Question: I have a File Transfer Application that sends files and folders. (Server - client)
I am trying to send data over TCP (sockets), I've made some rules for the way of transferring the data, so if it's sending a large folder that has many files, it should compress them into a single zip file first then when that zip file sent, the receiver has to decompress it.
so I have decided to use and I have got a question about it.
-
<URL>.
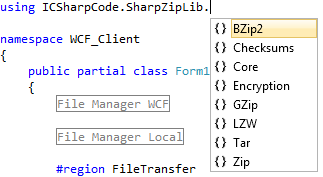
Answer: For speed, you should use gzip / zip. I presume that the library allows you to select the compression level. You should experiment with low levels, e.g. 1 to 4, to see what speed and degree of compression works best with your application.
gzip / zip will outperform LZW in speed at the same compression effectiveness. I find that compression level 3 is faster than LZW and compresses much better.
bzip2 will compress better than gzip / zip, but will take much longer.
The other choices are not compressors.